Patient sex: M
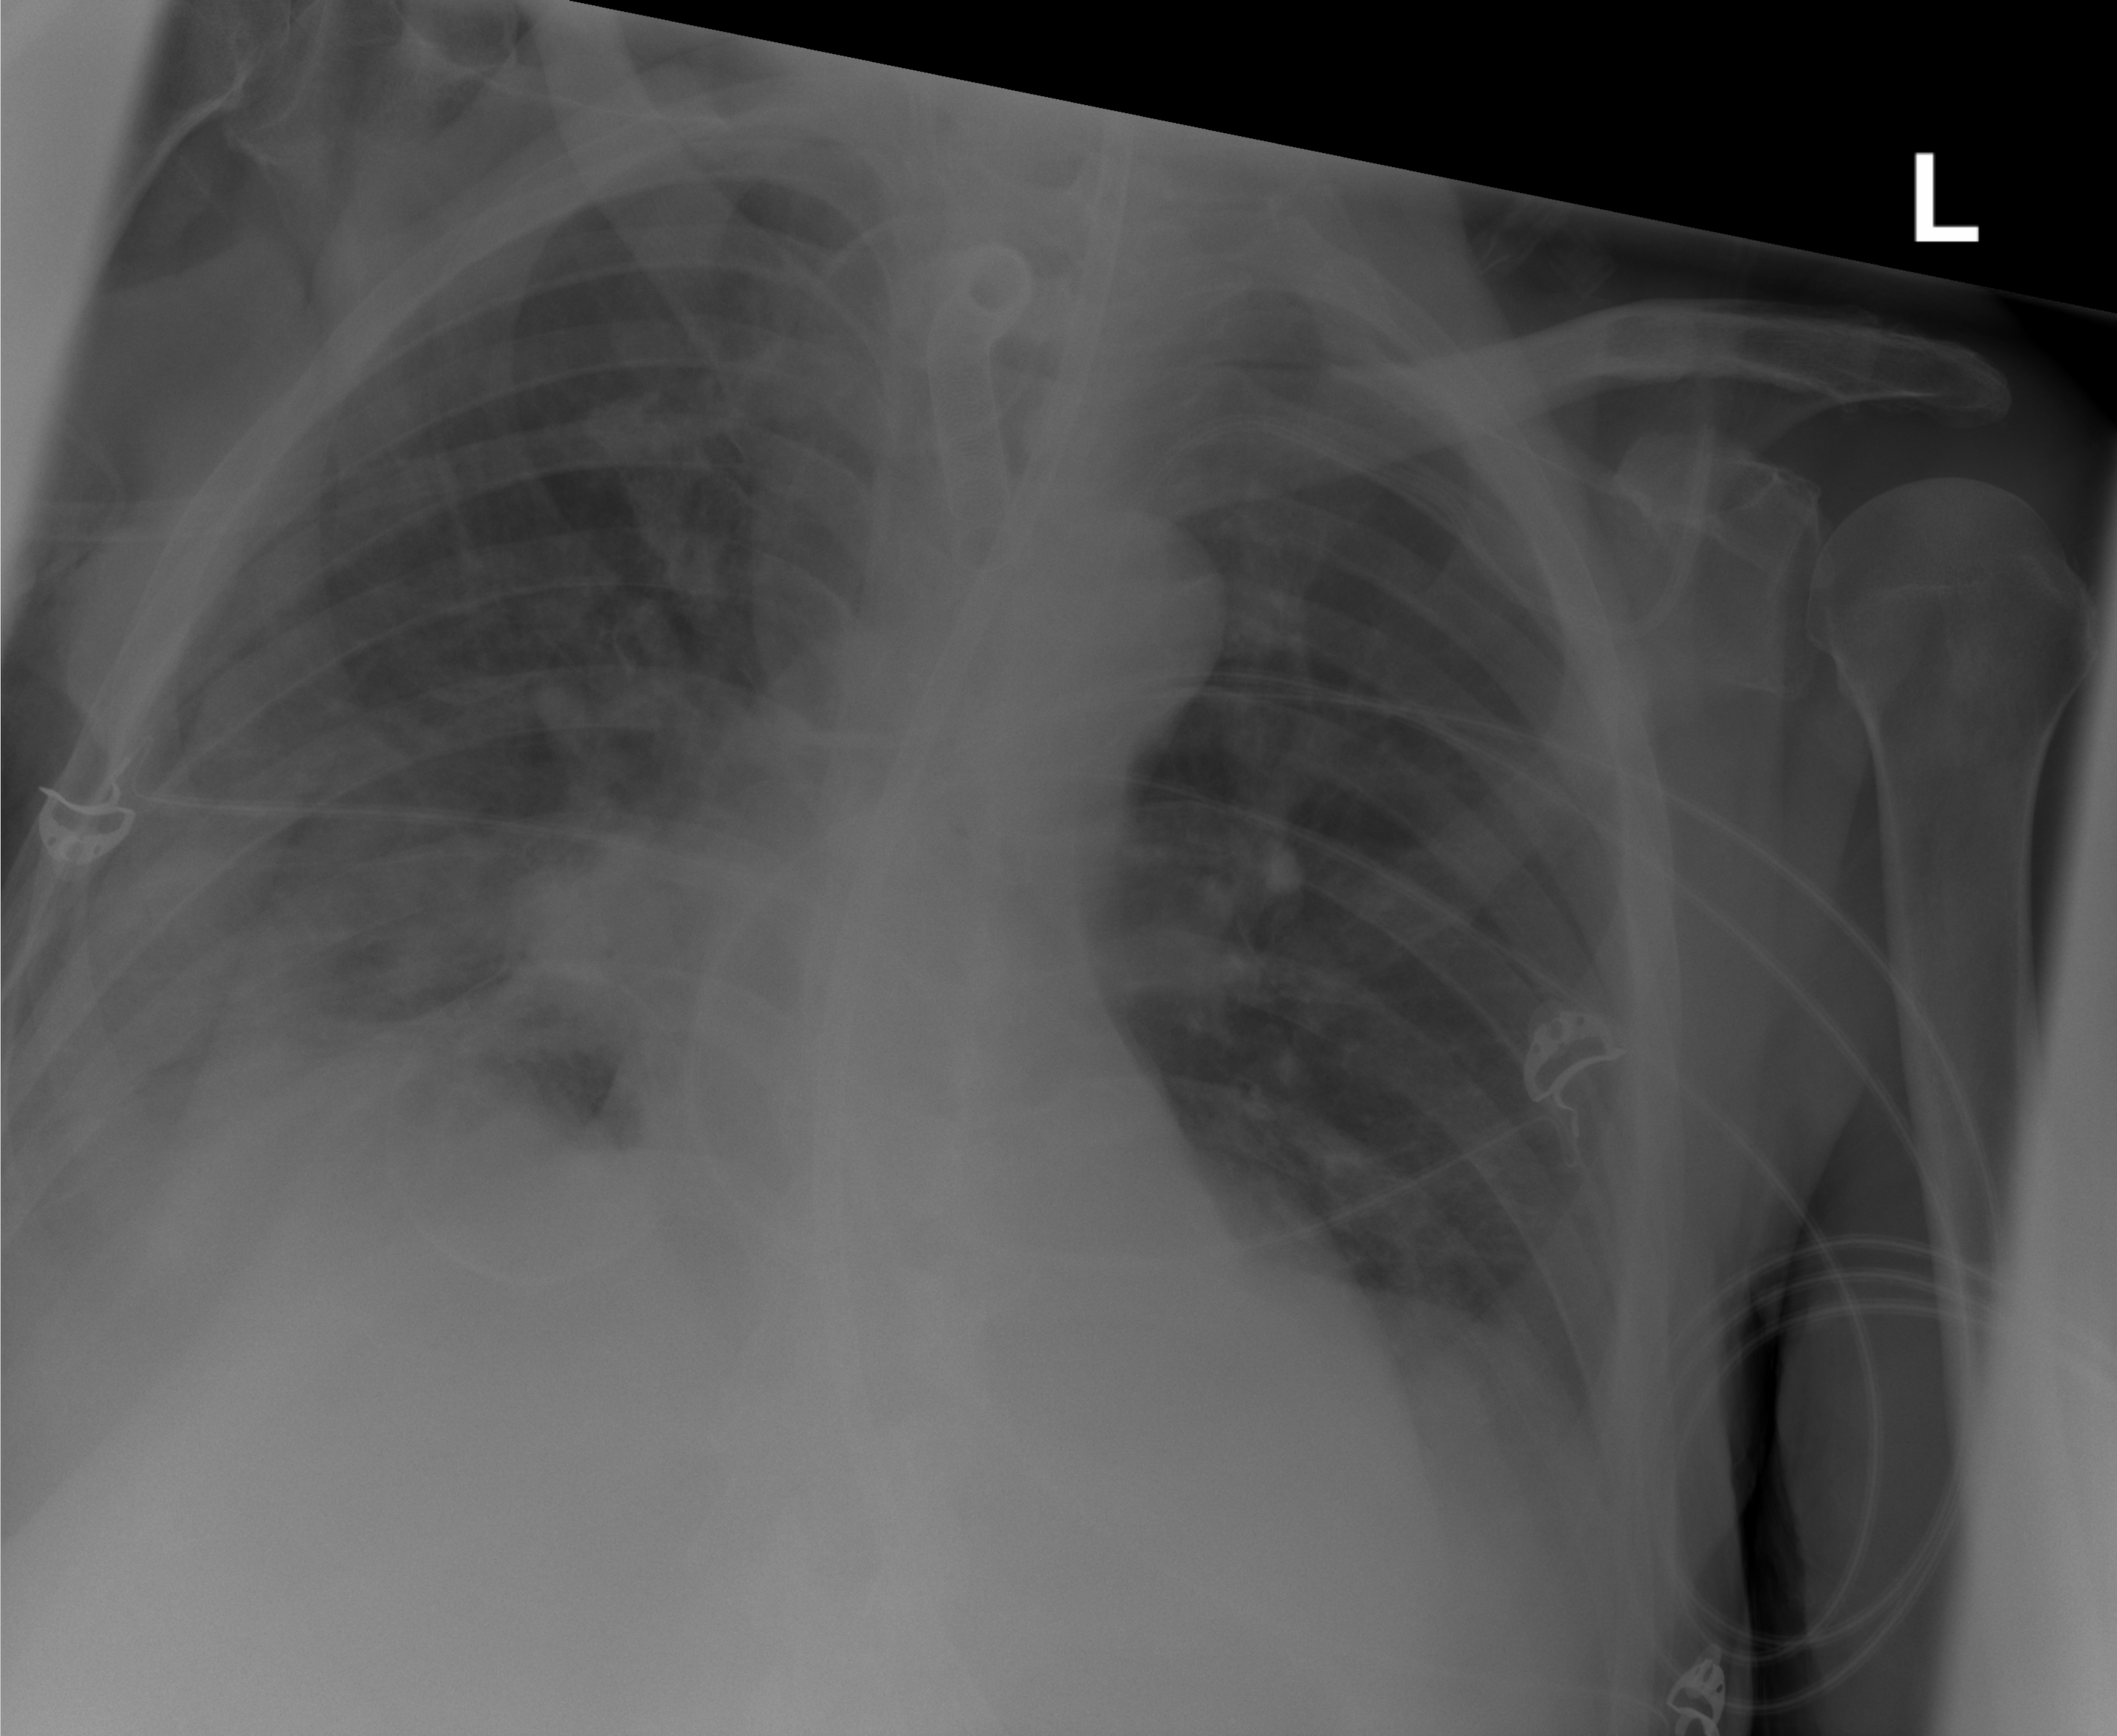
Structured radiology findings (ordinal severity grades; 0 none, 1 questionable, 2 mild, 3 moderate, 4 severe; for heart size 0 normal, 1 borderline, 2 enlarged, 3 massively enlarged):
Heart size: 0
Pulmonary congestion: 0
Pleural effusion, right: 3
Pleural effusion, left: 0
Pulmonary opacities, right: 2
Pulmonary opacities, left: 0
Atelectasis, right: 2
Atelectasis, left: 2